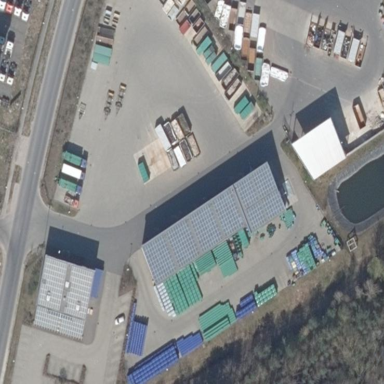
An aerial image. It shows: Industrial area used for recycling purposes.